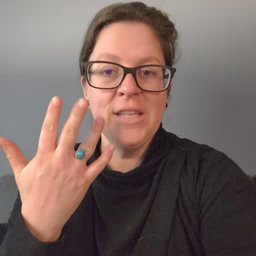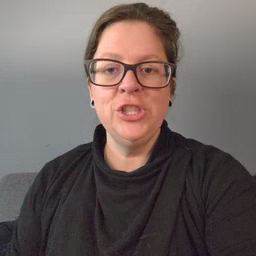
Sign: finger